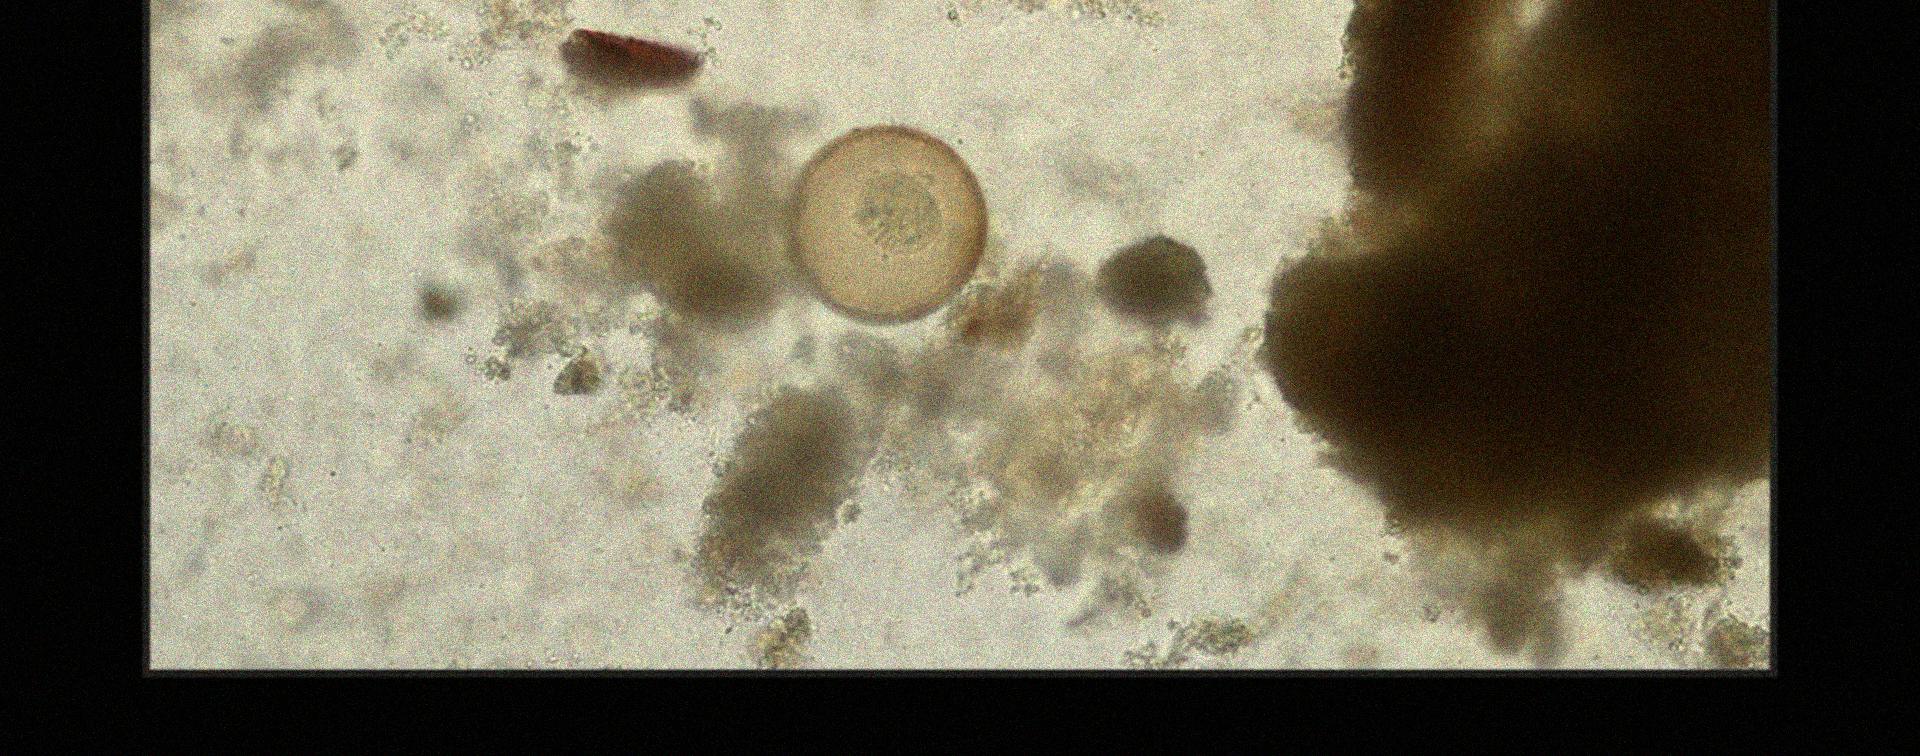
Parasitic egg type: Hymenolepis diminuta